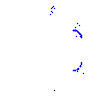
Particle: proton